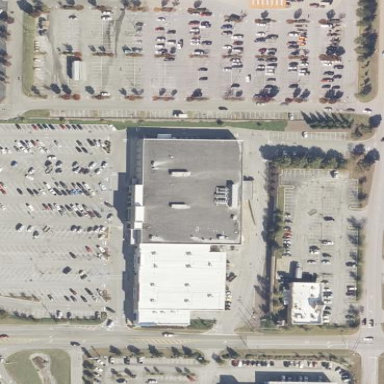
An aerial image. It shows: Building that houses supermarket.